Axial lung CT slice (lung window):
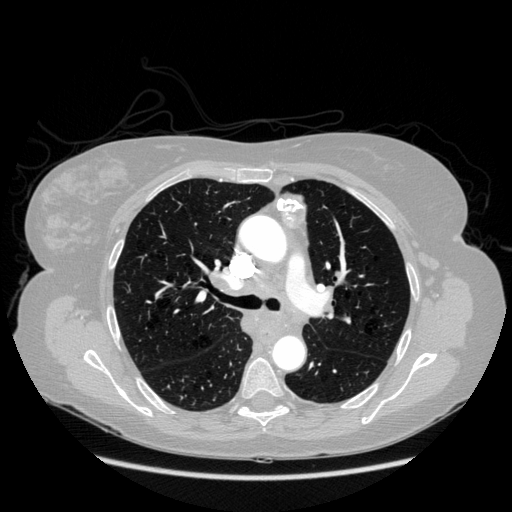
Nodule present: no